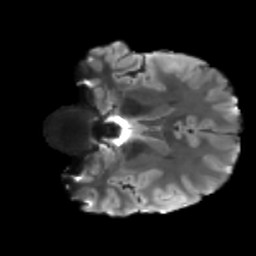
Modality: T2w
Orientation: coronal
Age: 25
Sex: male
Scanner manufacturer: siemens
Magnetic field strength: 3 T
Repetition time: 3.5 s
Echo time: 0.086 s